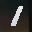
Label: 1